Question: I have a design that I want to position the views into these "section" correctly:

The red areas are empty.
The other "areas" should be centered, the green is ImageView, the other two are TextViews.
To make this possible, someone from this site told me I should use layout_weight.. how can I calculate the correct percentage to use?
What I did was: Padding on the red sides, and calculated the rest according to the left space.. but the views werent correct.. the xml i tried:
'''
<?xml version="1.0" encoding="utf-8"?>
<LinearLayout xmlns:android="http://schemas.android.com/apk/res/android"
android:layout_width="fill_parent" android:orientation="horizontal"
android:layout_height="wrap_content" android:paddingTop="10dip" android:paddingBottom="10dip">
<TextView android:id="@+id/Start_Numbering" android:textSize="19.5dip"
android:layout_width="0dp" android:layout_height="wrap_content"
android:layout_weight="0.4"
android:gravity="center"
/>
<ImageView android:id="@+id/Start_ImageView"
android:layout_weight="0.11" android:layout_height="wrap_content"
android:layout_width="0dp" android:src="@drawable/quran_list_noaudioavailable"
android:gravity="center"
></ImageView>
<TextView android:id="@+id/Start_Name" android:textColor="#a7e9fe"
android:textSize="21dip" android:layout_width="0dp"
android:layout_weight="0.6"
android:gravity="center"
android:layout_height="wrap_content" />
</LinearLayout>
'''
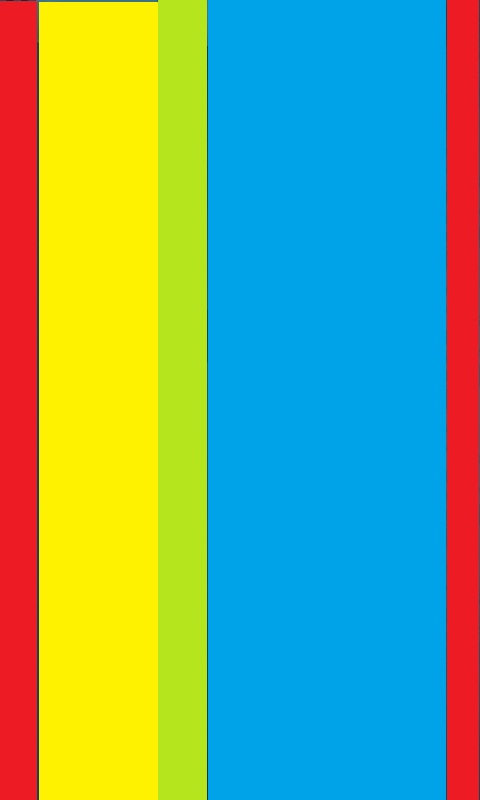
Answer: 'layout_weight' uses a fraction to determine the size of the children:
> child_space = child_weight / total_weight
where total_weight is the weight sum of all children in the parent layout.
E.g. if you want to have 3 views, two filling 25% of the width and one filling 50%, assign 1 to the first two and 2 to the second. This results in 1/4 (=25%) of the space for each of the two and 2/4 (= 50%) for the third one.
You can also just give numbers below 1 as you did above. As long as the total sum is 1 these are interpreted as percentages .